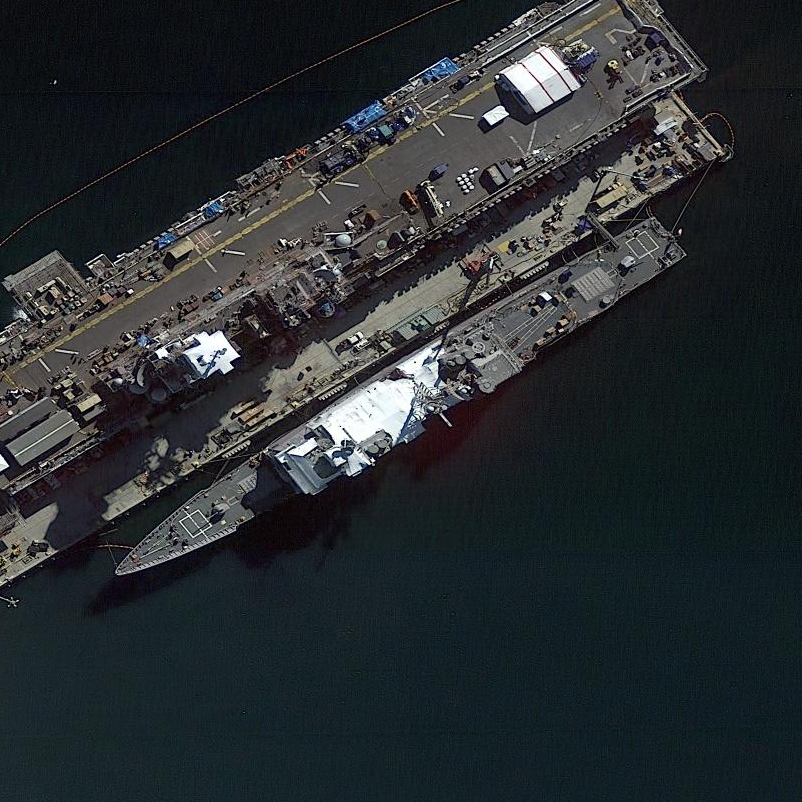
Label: cruiser